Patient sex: M
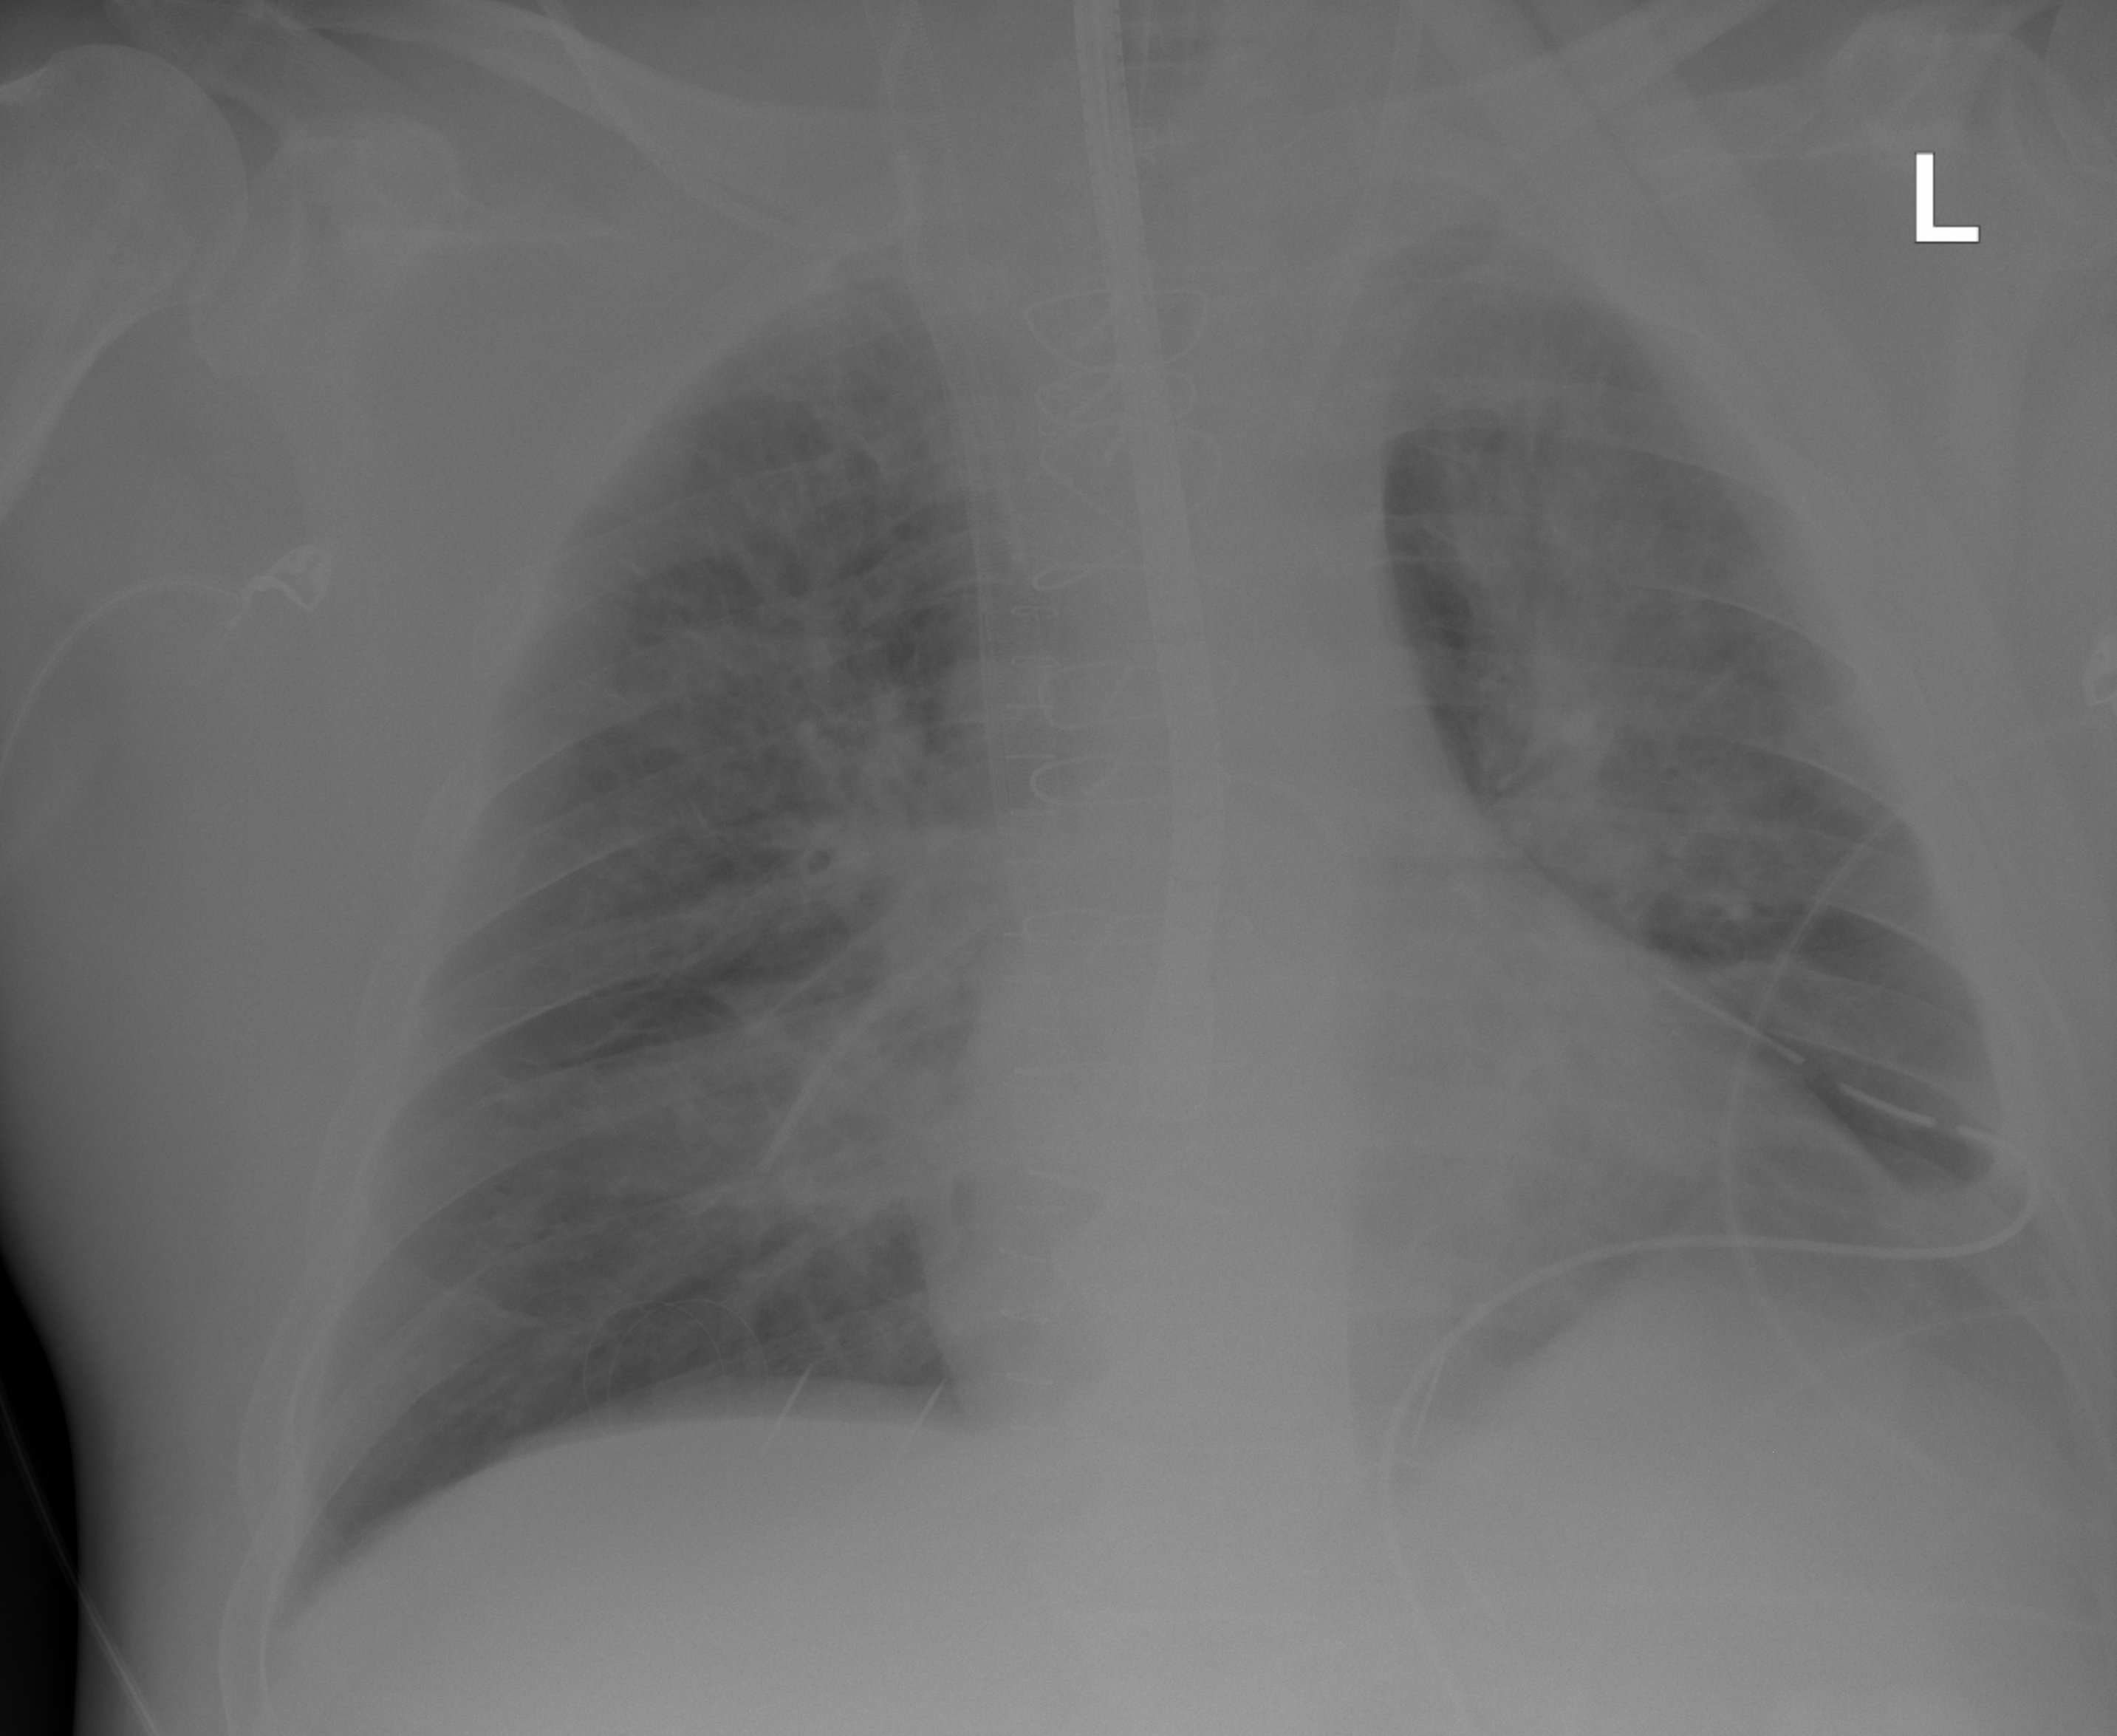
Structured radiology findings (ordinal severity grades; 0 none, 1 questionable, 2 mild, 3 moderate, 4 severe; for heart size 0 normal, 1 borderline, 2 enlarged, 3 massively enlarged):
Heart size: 0
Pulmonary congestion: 0
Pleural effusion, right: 2
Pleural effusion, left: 0
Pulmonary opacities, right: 2
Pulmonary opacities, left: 2
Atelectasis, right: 2
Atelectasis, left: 2